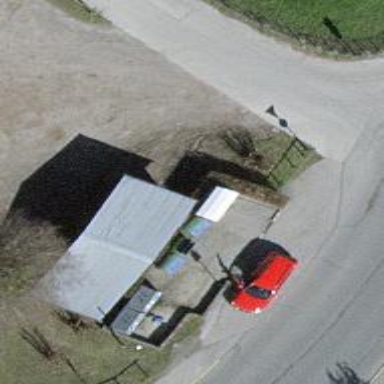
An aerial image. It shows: Recycling container at amenity designated for recycling.